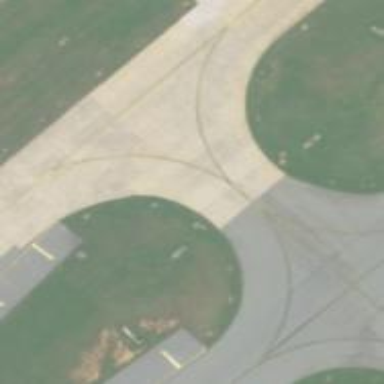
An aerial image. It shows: Image of taxiway at airport.